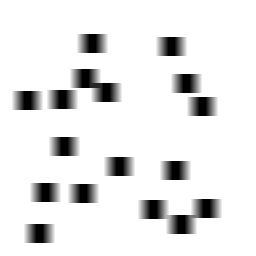
Squares: 17
Triangles: 0
Stars: 0
Total shapes: 17